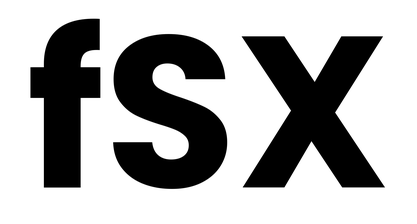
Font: Poppins-Bold